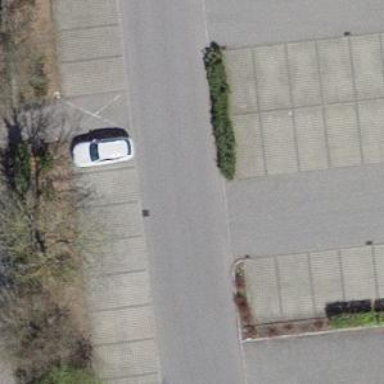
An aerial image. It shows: Street-side parking area with paving stones.